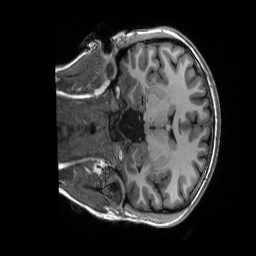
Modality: T1w
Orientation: coronal
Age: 28
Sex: female
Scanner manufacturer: siemens
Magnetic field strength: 3 T
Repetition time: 2.53 s
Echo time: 0.0033 s